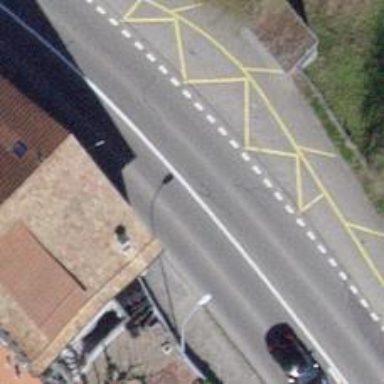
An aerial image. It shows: Secondary road with asphalt surface.